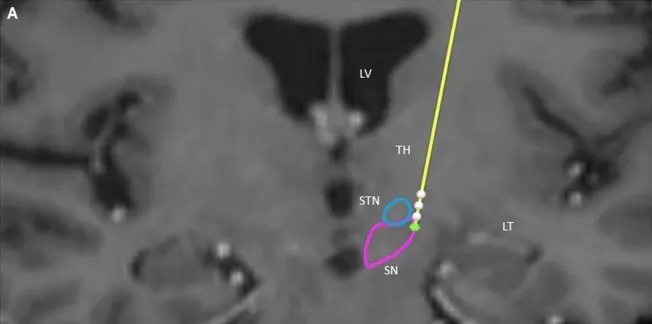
Illustration of the three-dimensional anatomical location of the electrodes (patient 2). (A) Frontal view of the electrodes (in yellow) with the different contacts (white) and three-dimensional view of the STN (in blue), and SNr (in purple). This representation is superimposed on the coronal T2 preoperative MRI of patient 2 to illustrate the location of the STN and SNr. Each electrode had four contacts with the length of 1.5 mm separated by 0.5 mm intervals and numbered from 0 to 3 in the left hemisphere. Contact 0 is the deepest contact (green).
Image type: radiology (mri)